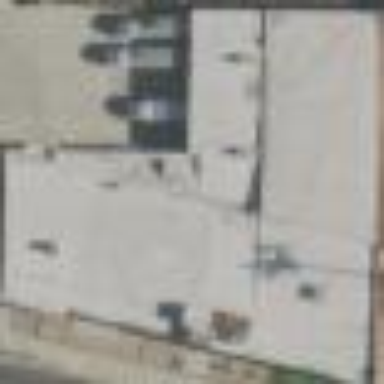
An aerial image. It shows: Factory building.